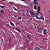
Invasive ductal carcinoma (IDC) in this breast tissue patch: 1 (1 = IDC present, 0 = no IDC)